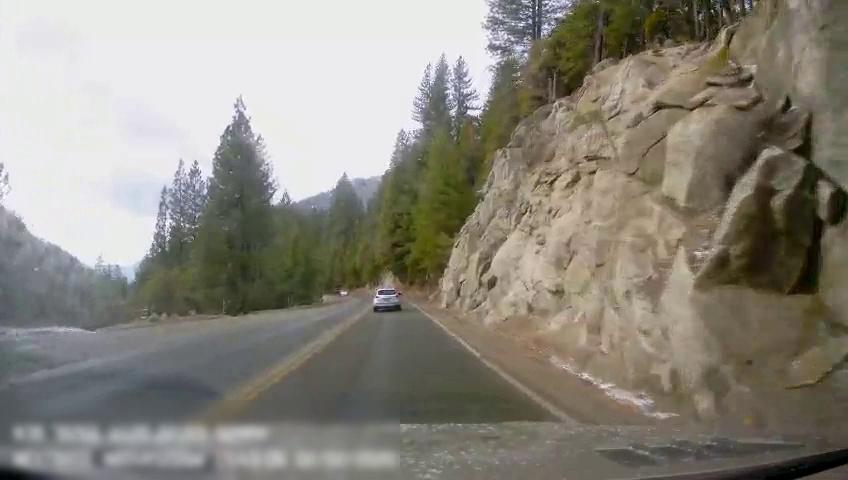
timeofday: Day
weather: Sunny
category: Drivable Space
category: Vehicles | SUV
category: Vehicles | SUV
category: Lanes | Alternate Lane
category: Lanes | Current Lane
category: Lanes | Opposite Lane